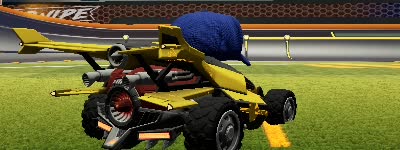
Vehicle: aftershock